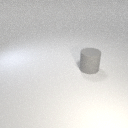
large gray rubber cylinder